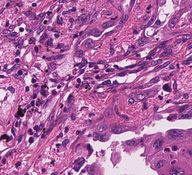
Tumor epithelial tissue: yes
Tumor-associated stroma tissue: yes
Normal tissue: no